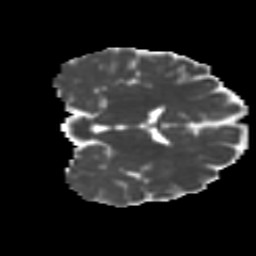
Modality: MD
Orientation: coronal
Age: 16
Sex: male
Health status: ill
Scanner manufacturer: ge
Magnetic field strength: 3 T
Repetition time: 6.752 s
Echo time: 0.079 s